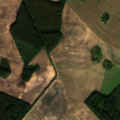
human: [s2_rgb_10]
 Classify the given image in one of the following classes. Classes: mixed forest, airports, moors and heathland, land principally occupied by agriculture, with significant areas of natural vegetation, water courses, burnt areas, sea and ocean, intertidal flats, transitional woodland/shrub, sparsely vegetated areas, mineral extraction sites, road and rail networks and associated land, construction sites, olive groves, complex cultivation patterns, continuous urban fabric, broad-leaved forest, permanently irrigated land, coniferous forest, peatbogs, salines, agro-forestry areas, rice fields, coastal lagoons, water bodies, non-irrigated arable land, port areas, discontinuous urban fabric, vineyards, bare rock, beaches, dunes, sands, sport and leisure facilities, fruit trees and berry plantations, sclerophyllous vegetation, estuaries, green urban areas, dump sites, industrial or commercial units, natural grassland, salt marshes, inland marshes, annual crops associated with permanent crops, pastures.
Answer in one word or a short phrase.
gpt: non-irrigated arable land, broad-leaved forest, mixed forest